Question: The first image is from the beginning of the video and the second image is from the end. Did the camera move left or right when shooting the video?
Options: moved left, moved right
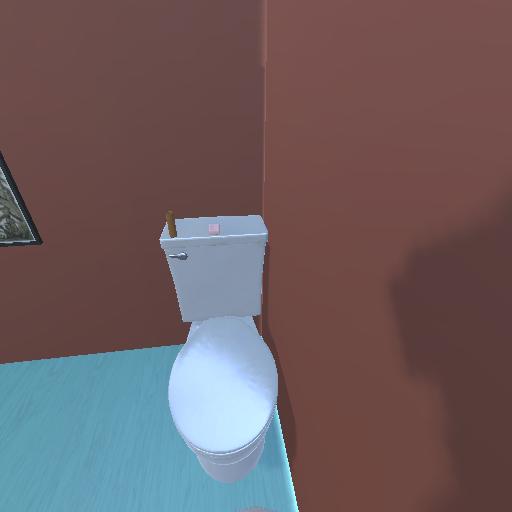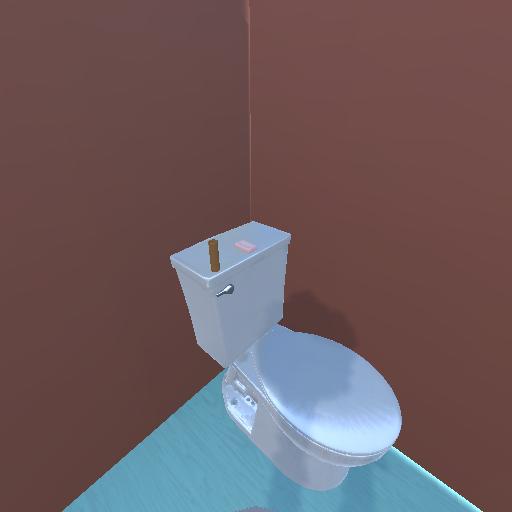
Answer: moved left